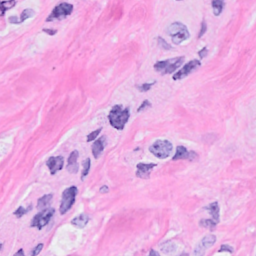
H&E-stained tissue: Breast